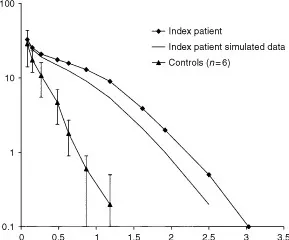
Pharmacokinetics of 5-FU. Shown are 5-FU plasma levels observed in a patient with a IVS14+1G>A mutation in the DPYD gene (solid diamond) and the 5-FU plasma levels resulting from simulation of a normal renal function in the same patient. 5-FU plasma levels from control patients are depicted as mean+-s. D. (solid triangle; n=6).
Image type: pathology (masson_trichrome)